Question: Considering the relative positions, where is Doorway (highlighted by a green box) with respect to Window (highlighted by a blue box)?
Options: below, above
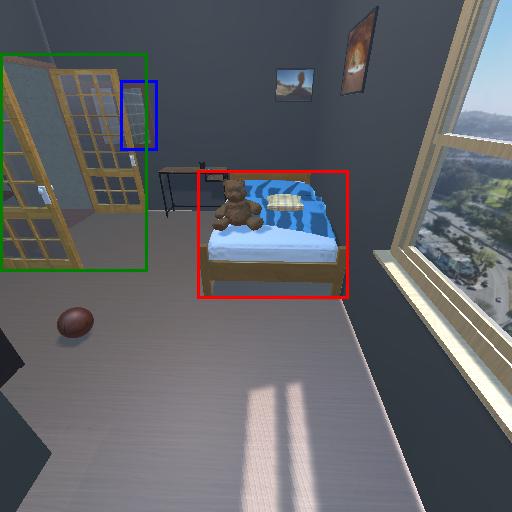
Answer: below